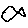
Label: fish